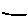
Label: line